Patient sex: M
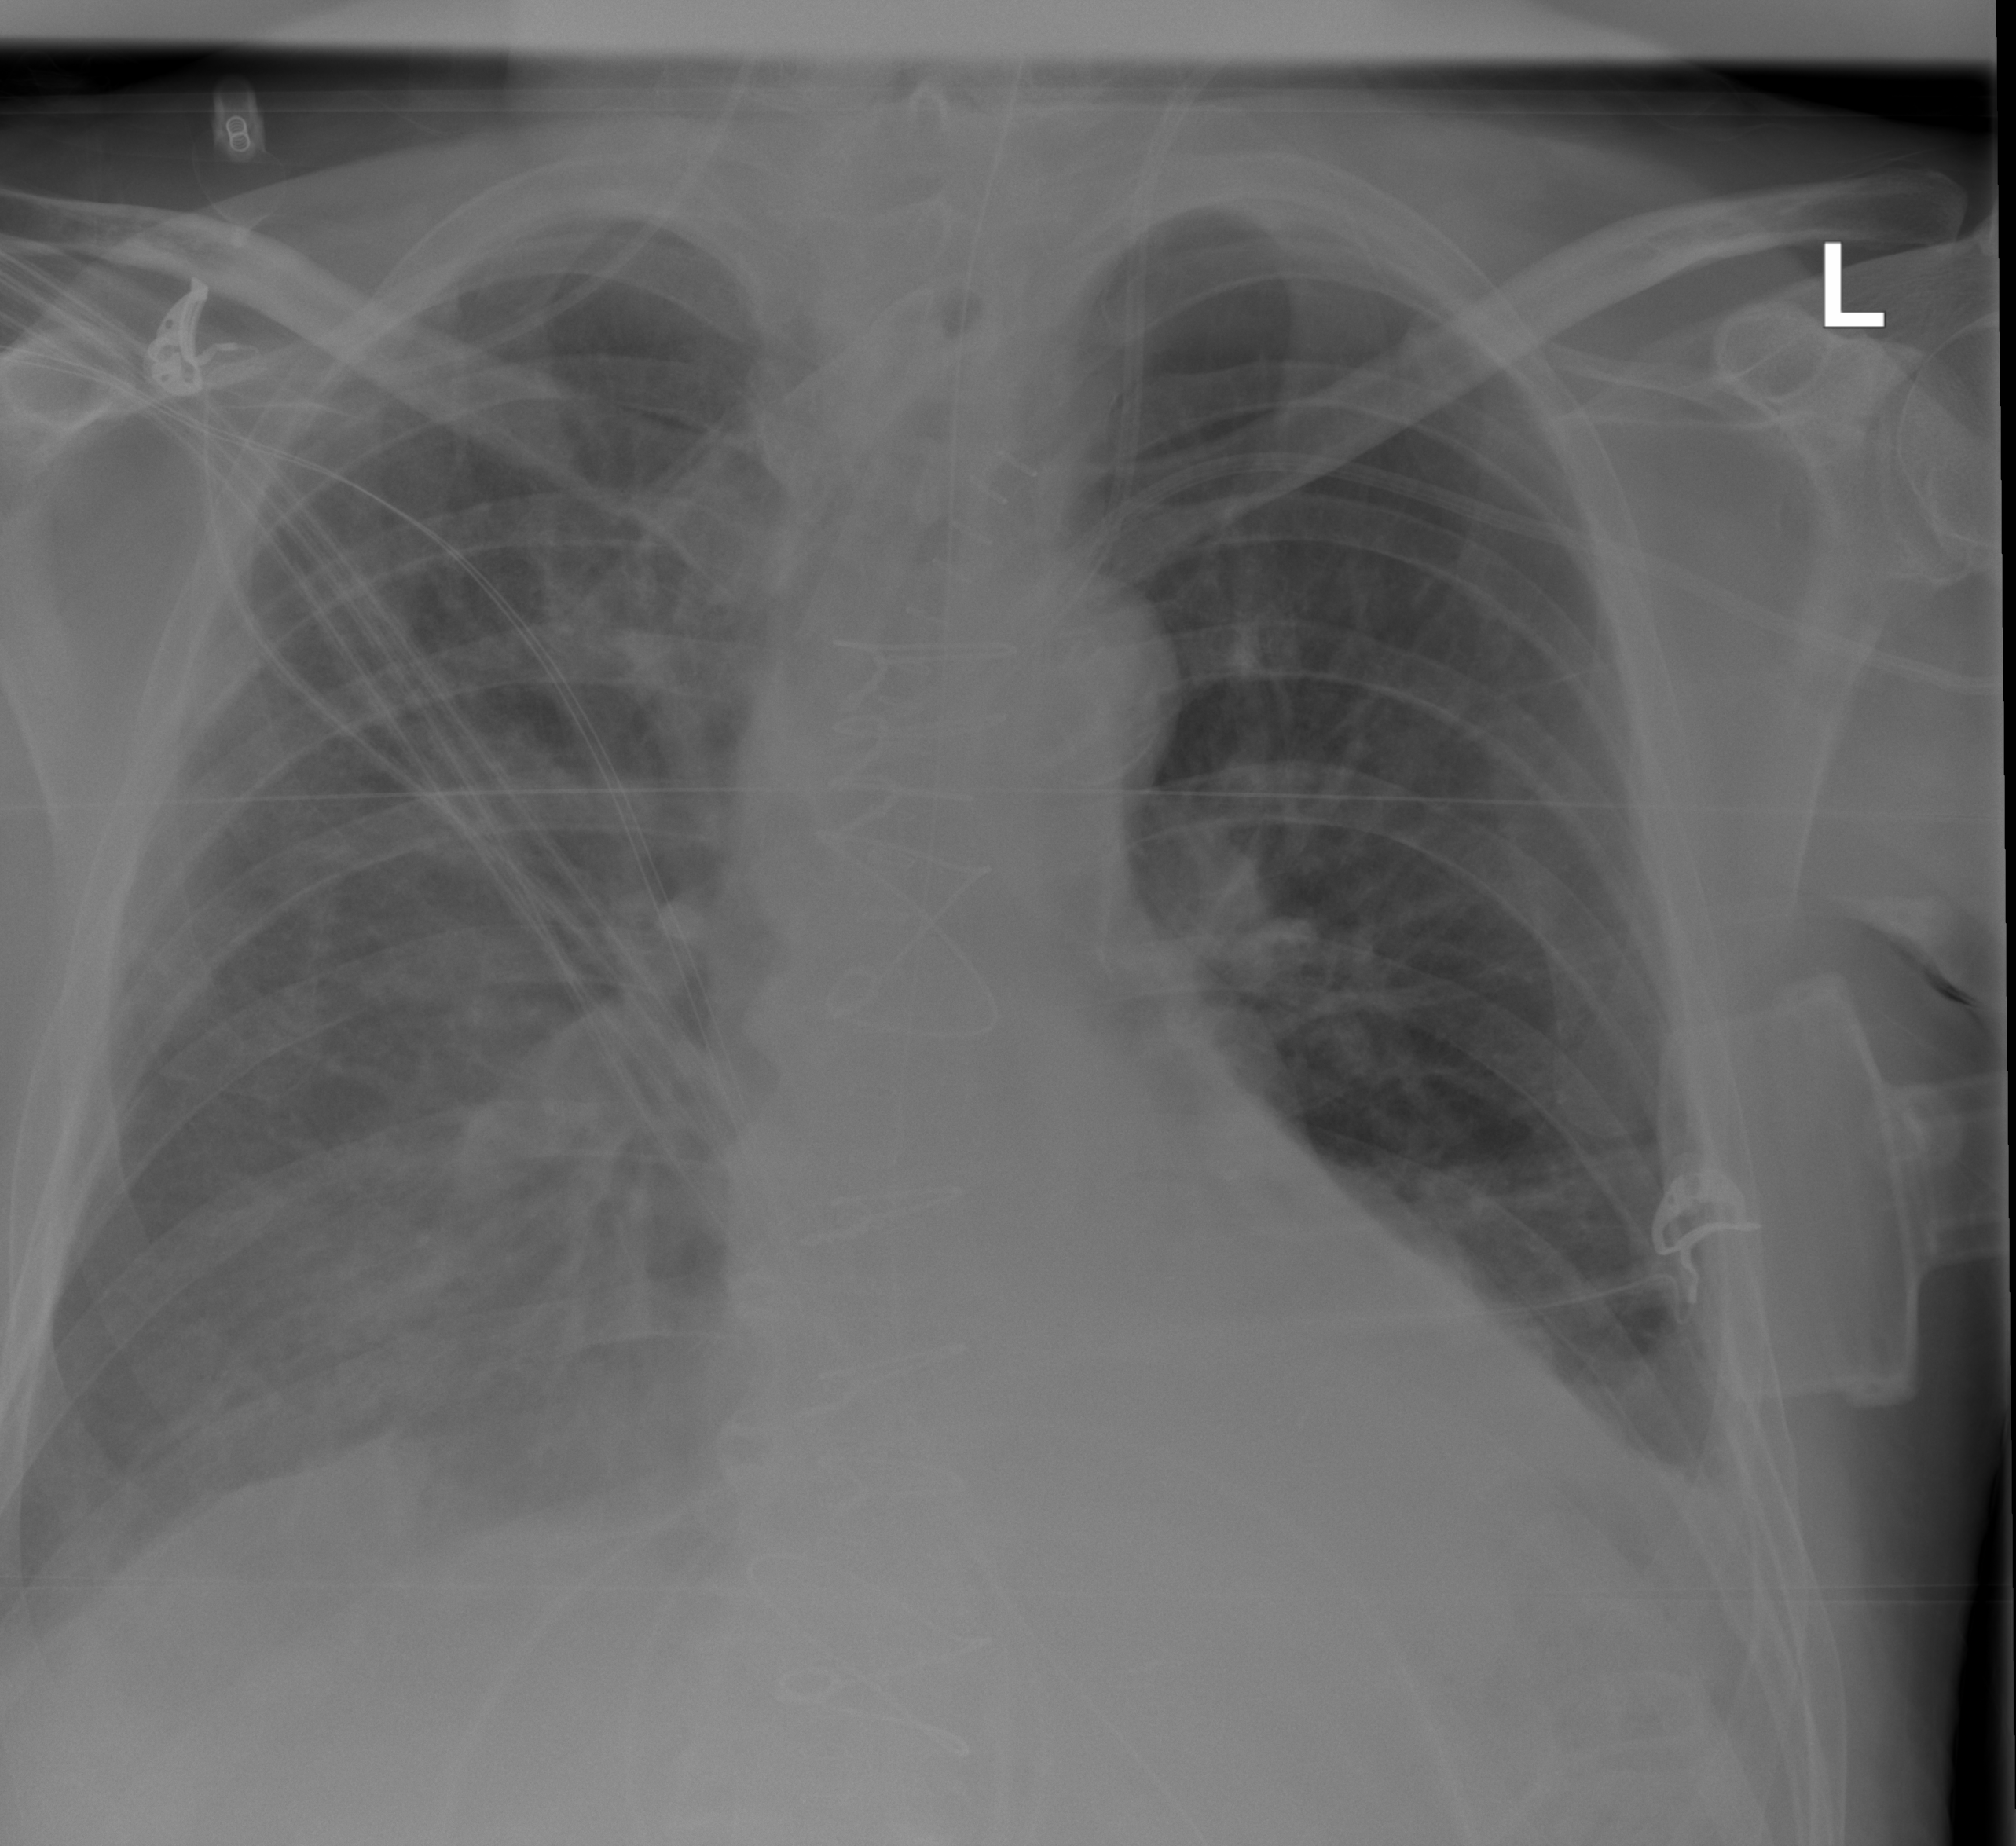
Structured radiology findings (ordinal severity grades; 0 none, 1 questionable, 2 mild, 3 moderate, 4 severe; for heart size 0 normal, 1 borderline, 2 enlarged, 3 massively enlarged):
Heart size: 1
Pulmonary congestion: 0
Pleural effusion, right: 2
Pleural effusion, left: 2
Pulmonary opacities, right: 3
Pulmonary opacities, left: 0
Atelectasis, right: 2
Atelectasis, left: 2